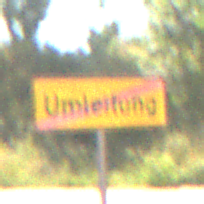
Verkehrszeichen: EndeDerUmleitungsankuendigung
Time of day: MorningAfternoon
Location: Outdoor (Nature)
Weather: Clear
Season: Summer
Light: Natural